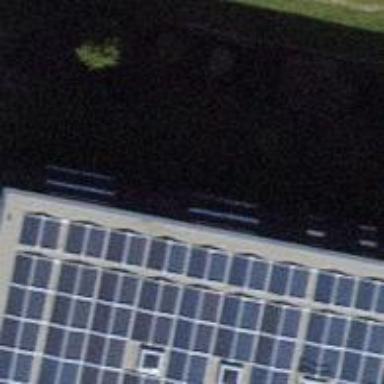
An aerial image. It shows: Solar photovoltaic panel generator producing electricity as small installation.